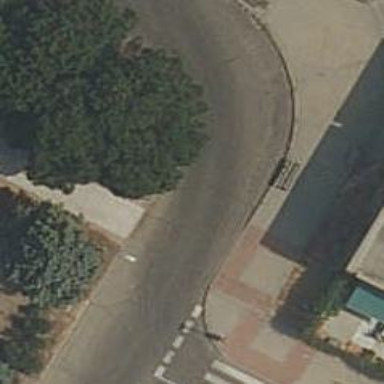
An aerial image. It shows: Unmarked road crossing.